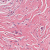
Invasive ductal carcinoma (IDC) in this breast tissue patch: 0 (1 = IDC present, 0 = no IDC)